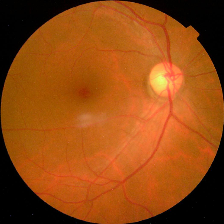
Diabetic retinopathy grade: No DR